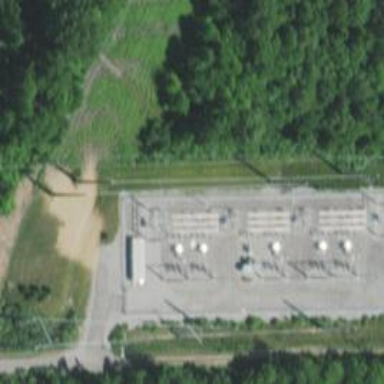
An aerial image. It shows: Switch for power supply.